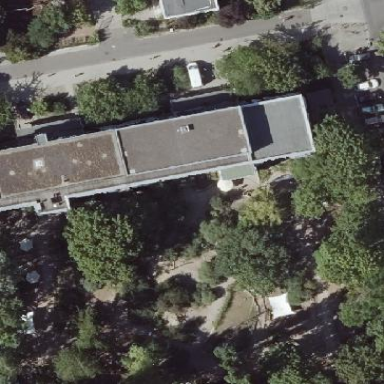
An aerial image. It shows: Kindergarten.